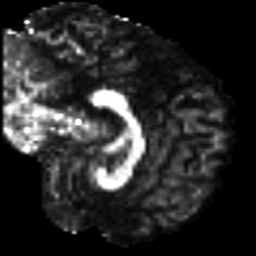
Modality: FA
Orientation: sagittal
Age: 21
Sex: male
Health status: ill
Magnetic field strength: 3 T
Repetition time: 9 s
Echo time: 0.093 s